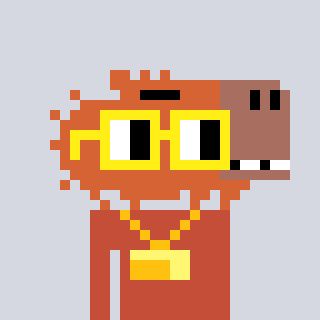
a pixel art character with square yellow glasses, a capybara-shaped head and a rust-colored body on a cool background